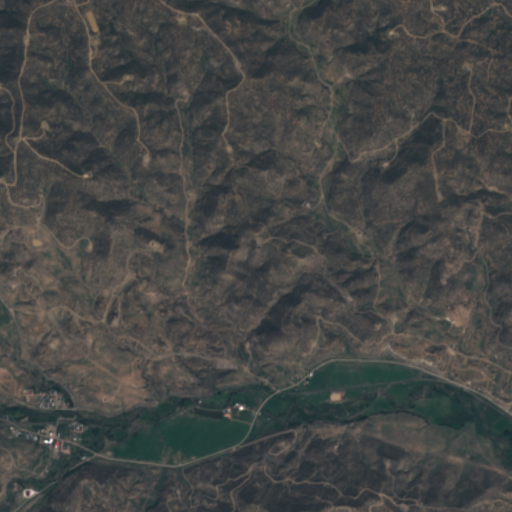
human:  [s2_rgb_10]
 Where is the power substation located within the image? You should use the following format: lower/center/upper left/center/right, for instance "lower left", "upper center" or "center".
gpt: The power substation is located in the lower left of the image.
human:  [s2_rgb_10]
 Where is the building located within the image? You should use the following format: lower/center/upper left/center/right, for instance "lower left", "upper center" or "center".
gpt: The building is located in the lower left of the image.
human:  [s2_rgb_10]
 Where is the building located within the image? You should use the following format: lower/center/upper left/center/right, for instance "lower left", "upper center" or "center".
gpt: The building is located in the lower left of the image.
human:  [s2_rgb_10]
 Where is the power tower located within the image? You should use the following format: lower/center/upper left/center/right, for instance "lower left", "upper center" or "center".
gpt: There is no power tower in the image.